Question: I want to extract the date from a timestamp column of a CSV file. But it is showing an error: '( time data '1/29/2019 3:30:00.000000000 PM'' does not match format ''%m/%d/%Y %I:%M:%S.%f %p')'.
'''
datetime.strptime(my_string,"%m/%d/%Y %I:%M:%S.%f %p")
'''
I have attached the screenshot of the CSV file.

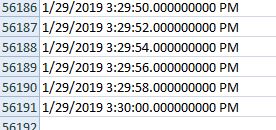
Answer: You are getting the error because '%f' expects a max of 6 digits.
> When used with the strptime() method, the %f directive accepts from one to six digits and zero pads on the right. %f is an extension to the set of format characters in the C standard (but implemented separately in datetime objects, and therefore always available).
But in your example there are 9 zeros.
One work around will be to three 0's to your format string.
'''
>>> x
'1/29/2019 3:30:00.000000000 PM'
>>> datetime.strptime('1/29/2019 3:30:00.000000000 PM', '%m/%d/%Y %H:%M:%S.%f000 %p')
datetime.datetime(2019, 1, 29, 3, 30)
>>> datetime.strptime('1/29/2019 3:30:00.000000000 PM', '%m/%d/%Y %I:%M:%S.%f000 %p')
datetime.datetime(2019, 1, 29, 15, 30)
'''